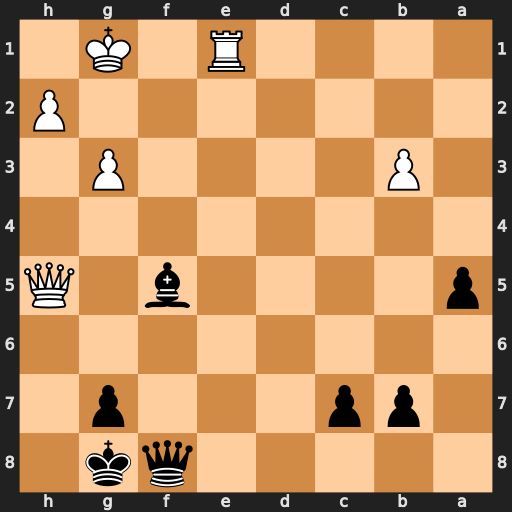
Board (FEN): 5qk1/1pp3p1/8/p4b1Q/8/1P4P1/7P/4R1K1
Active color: b
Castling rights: -
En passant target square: -
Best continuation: Qc5+ Kg2 Be4+ Rxe4 Qxh5